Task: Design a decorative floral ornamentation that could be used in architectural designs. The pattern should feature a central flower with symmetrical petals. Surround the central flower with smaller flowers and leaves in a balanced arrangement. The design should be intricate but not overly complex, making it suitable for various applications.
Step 1390:
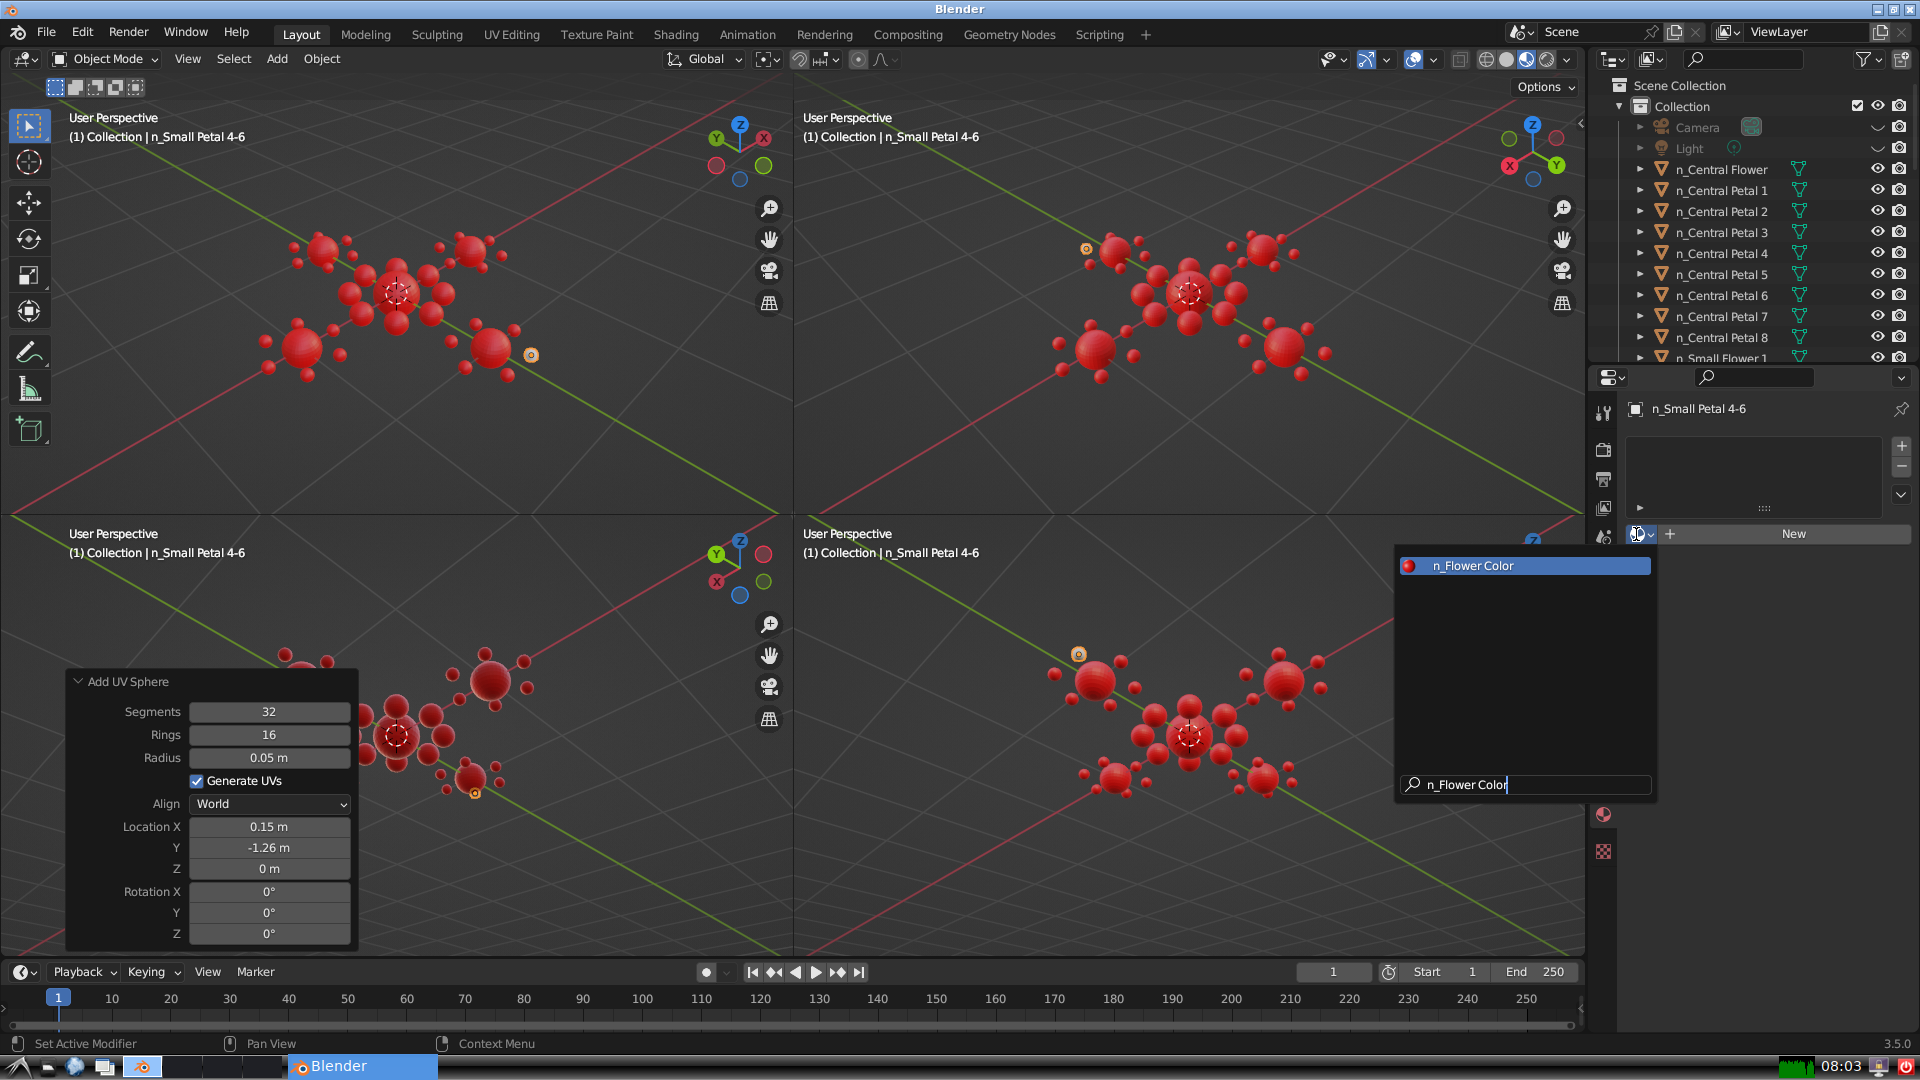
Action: {"key_press": ['Return']}